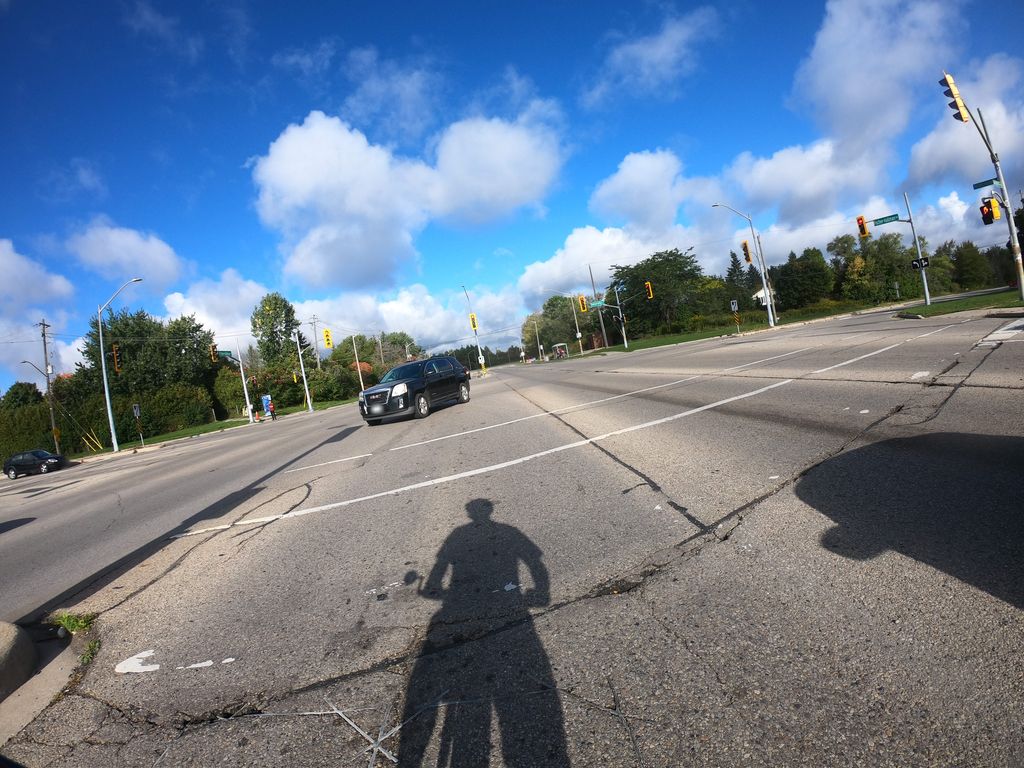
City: kitchener-waterloo